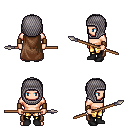
a pixel art fantasy rpg character, male body template, human, light skin, brown cape, gold greaves, white plain hairstyle, chain hood, leather bracers, black shoes, spear, four views (front, back, left, right), 2x2 character sprite sheet, small pixel art, hard edges, no anti-aliasing